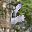
Label: 6